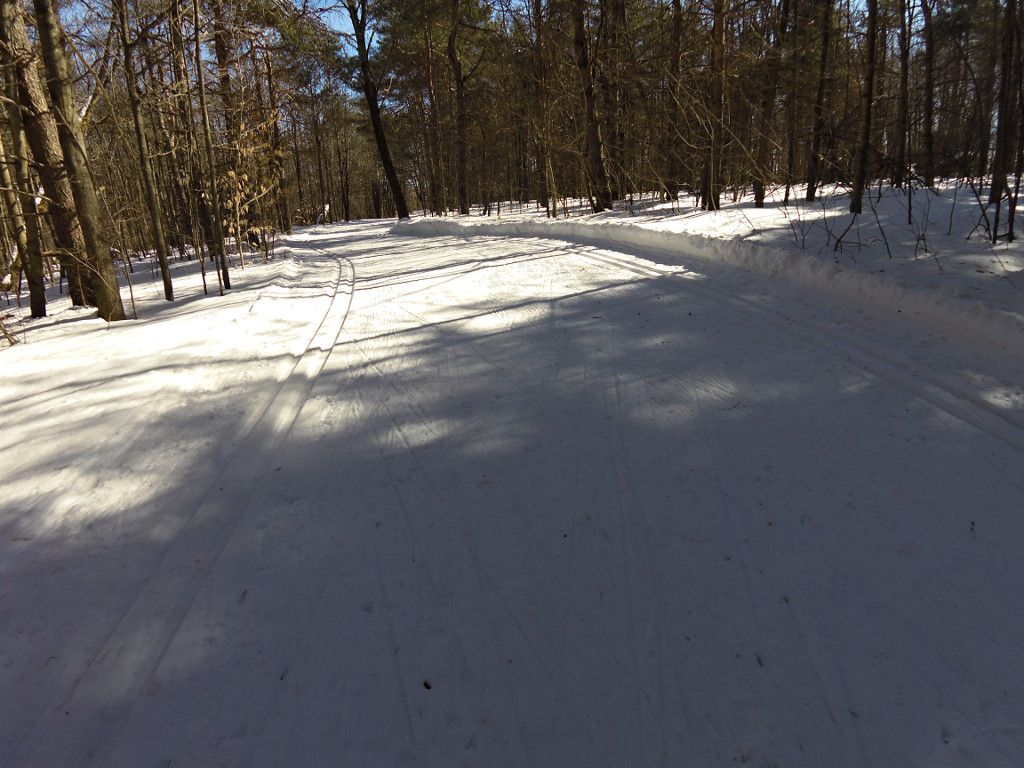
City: ottawa-gatineau